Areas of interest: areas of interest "Sport and cultural"
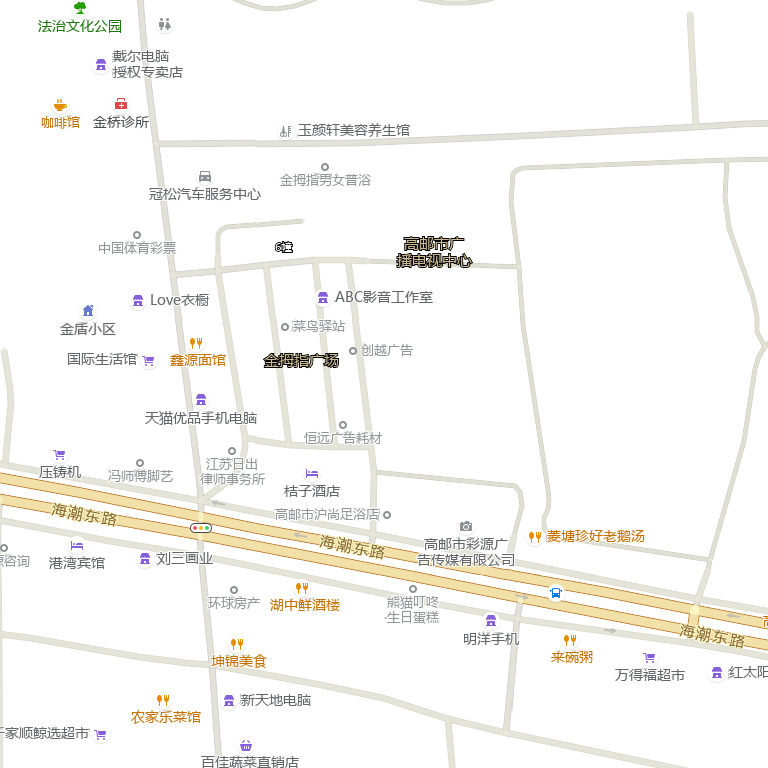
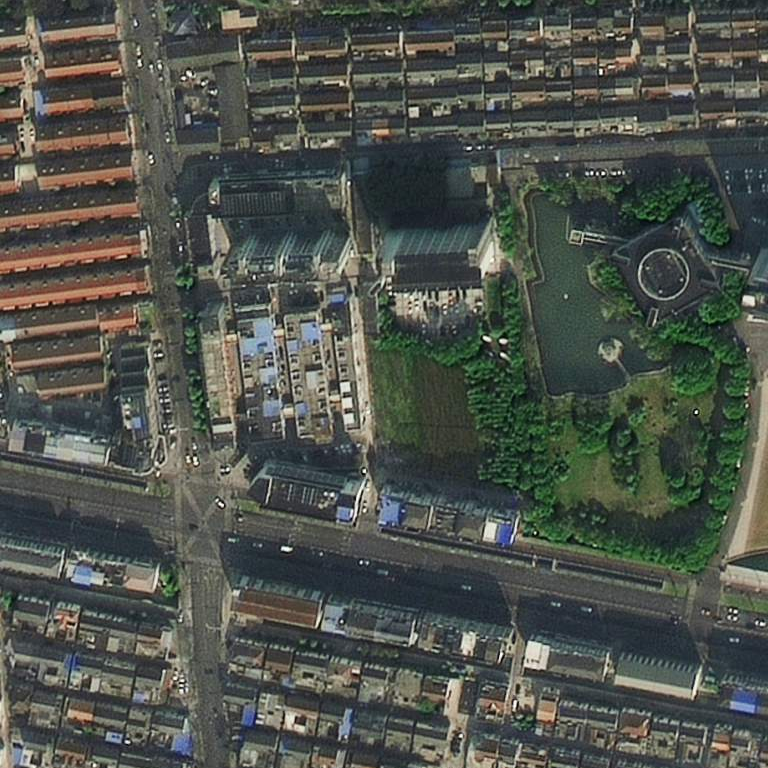